Question: This is my current SQL query:
'''
DECLARE
@FromDate datetime=NULL,
@ToDate datetime=NULL
SET @FromDate = '10/11/2014'
SET @ToDate = '11/11/2014'
SELECT *
FROM
tblUSer
WHERE
((convert(VARCHAR(10), CreatedDate, 103) BETWEEN convert(VARCHAR(10), @FromDate, 103) AND convert(VARCHAR(10), @ToDate, 103))
'''
But I get only two records after executing this query, i.e. for 11/11/2014, and I have four records in my table over all:

How can I get the desired records between the date range when both from and to dates are given and also when both are null. What am I doing wrong?
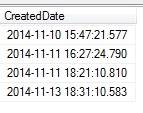
Answer: This worked for me
'''
DECLARE
@FromDate datetime=NULL,
@ToDate datetime=NULL
SET @FromDate = '10/11/2014'
SET @ToDate = '11/11/2014'
SELECT *
FROM
tblUSer
WHERE
CreatedDate >= @FromDate AND
CreatedDate <= DATEADD(DAY, 1, @ToDate)
'''